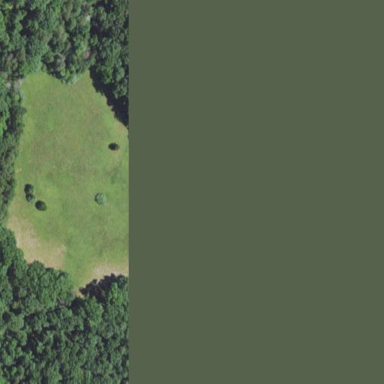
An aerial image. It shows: Beautiful meadow.